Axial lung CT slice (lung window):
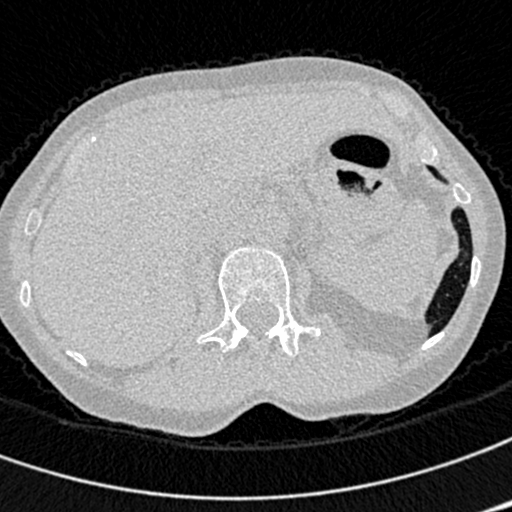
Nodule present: no